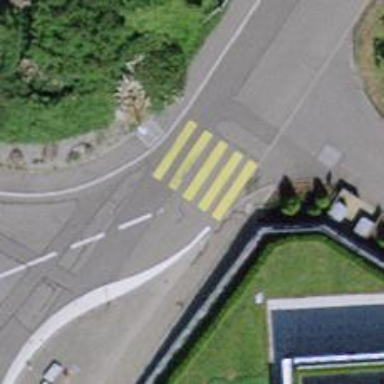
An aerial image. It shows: Uncontrolled zebra crossing on the road.